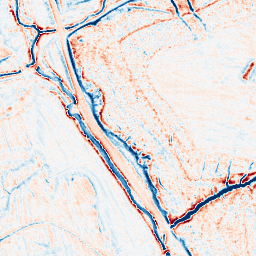
Category: edge_preserving
Decomposition family: anisotropic_diffusion
Decomposition parameters: iterations: 50
kappa: 50
gamma: 0.05
Upsampling method: sinc_hamming
Upsampling parameters: scale: 4
kernel_size: 8
Upsampling scale: 4